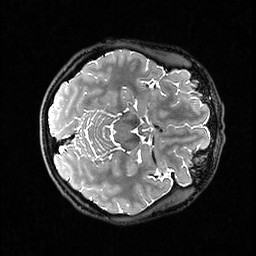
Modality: T2w
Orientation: axial
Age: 29
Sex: female
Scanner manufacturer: ge
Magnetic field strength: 3 T
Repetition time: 3.202 s
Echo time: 0.0669 s